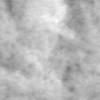
Label: no_change